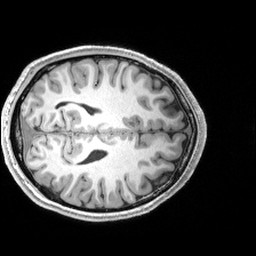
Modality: T1w
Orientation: axial
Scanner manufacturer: siemens
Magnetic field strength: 3 T
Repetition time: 2.53 s
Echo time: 0.00299 s